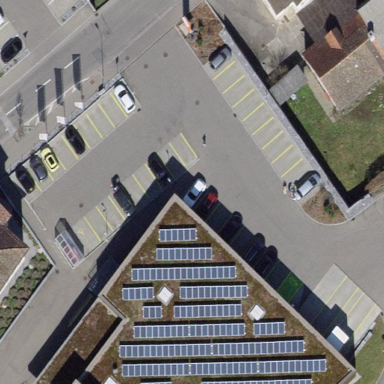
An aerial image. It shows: Parking area with surface.